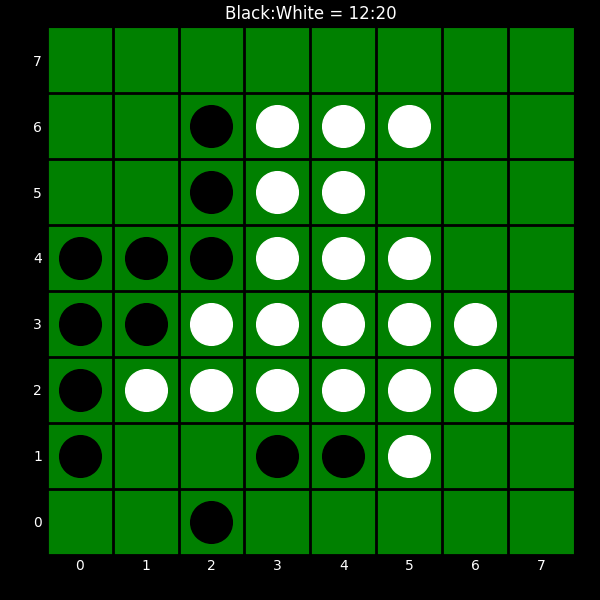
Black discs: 12
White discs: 20